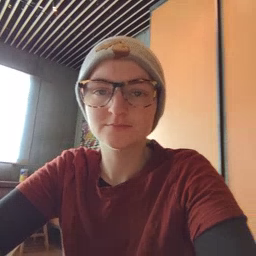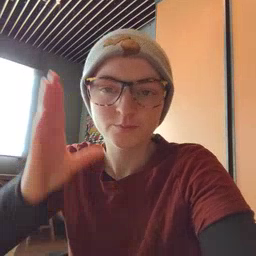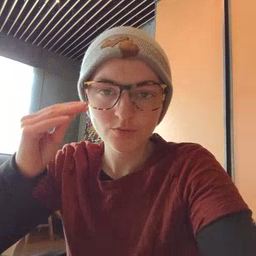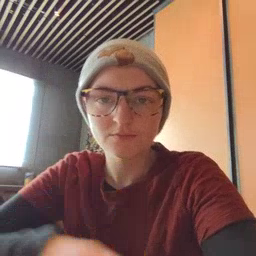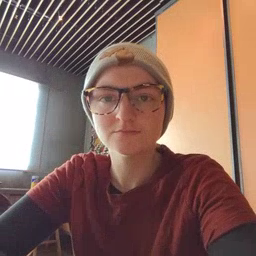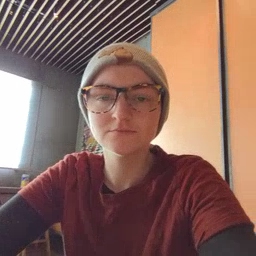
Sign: boy